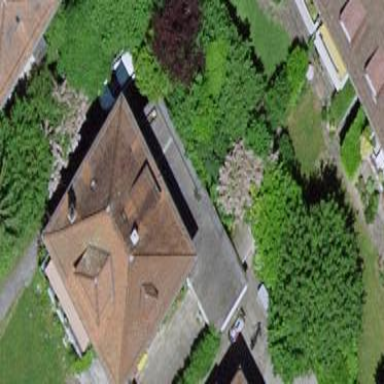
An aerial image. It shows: Part of building.